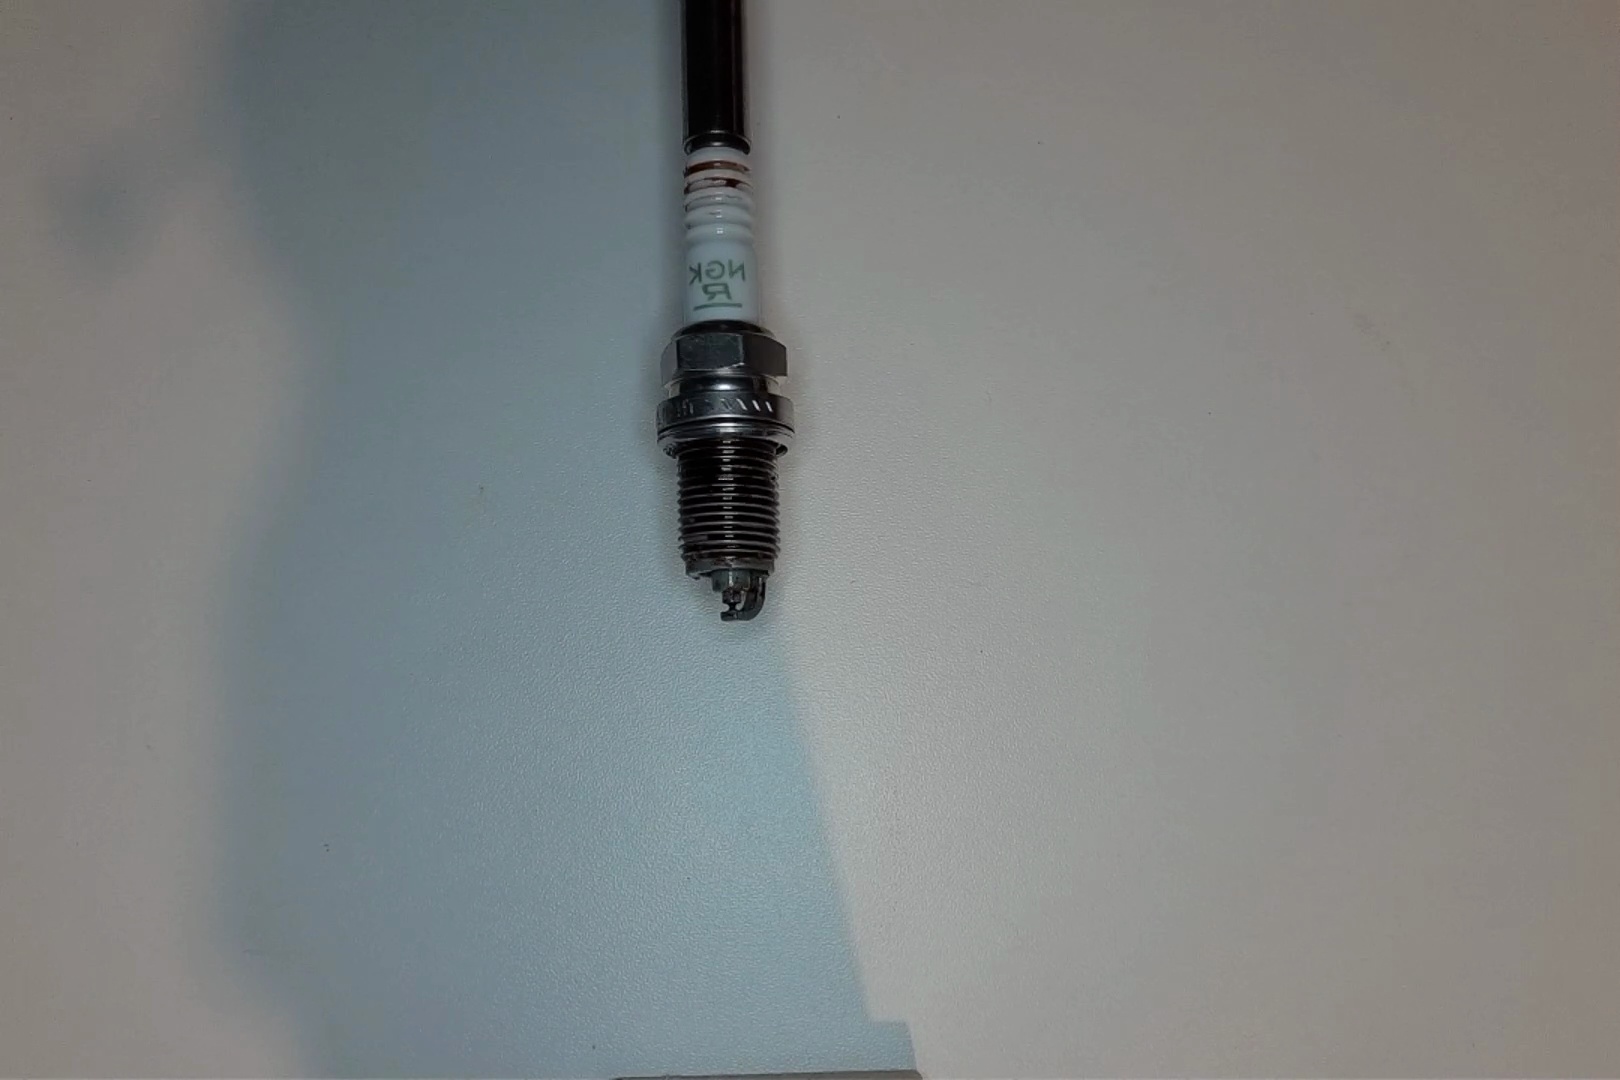
Label: anomaly